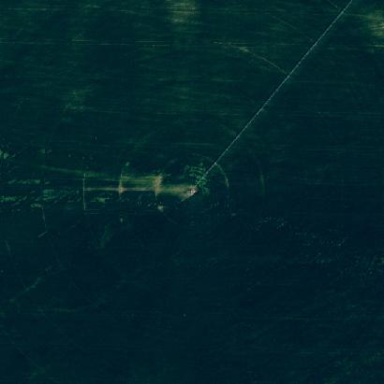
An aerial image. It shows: Farmland with pivot irrigation system.